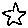
Label: star